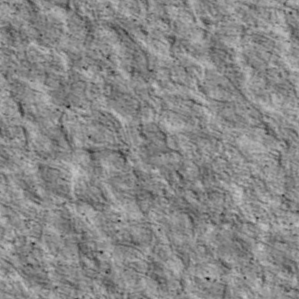
Label: non_frost